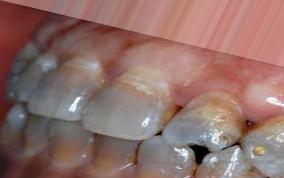
Condition: Tooth Discoloration